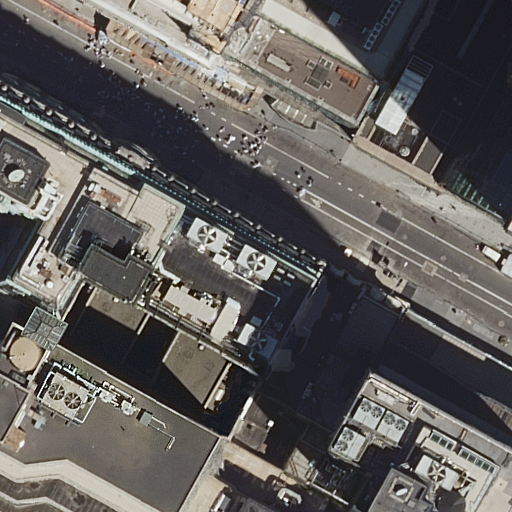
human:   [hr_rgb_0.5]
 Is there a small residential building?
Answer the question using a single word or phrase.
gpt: no

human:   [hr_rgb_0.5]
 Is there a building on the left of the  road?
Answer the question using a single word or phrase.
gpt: yes

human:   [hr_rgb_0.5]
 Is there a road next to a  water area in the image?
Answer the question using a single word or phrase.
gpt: no

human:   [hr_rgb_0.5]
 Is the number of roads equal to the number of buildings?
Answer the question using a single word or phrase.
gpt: no

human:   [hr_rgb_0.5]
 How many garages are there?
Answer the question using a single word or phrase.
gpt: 0

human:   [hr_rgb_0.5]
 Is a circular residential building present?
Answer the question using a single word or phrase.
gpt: no

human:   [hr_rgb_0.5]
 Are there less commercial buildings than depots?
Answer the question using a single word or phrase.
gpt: no

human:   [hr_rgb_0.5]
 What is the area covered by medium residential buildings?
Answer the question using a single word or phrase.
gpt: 1057m2

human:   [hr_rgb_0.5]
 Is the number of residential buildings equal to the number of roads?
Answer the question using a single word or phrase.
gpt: no

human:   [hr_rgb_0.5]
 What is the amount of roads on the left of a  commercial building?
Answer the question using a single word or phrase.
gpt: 0

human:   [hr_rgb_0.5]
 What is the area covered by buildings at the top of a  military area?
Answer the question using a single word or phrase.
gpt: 0m2

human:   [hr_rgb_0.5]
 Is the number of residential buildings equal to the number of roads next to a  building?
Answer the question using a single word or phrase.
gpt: no

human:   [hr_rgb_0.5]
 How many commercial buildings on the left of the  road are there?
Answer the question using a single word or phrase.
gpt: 0

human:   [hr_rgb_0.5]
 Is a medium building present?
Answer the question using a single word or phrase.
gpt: yes

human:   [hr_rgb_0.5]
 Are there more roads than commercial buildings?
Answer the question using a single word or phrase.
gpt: yes

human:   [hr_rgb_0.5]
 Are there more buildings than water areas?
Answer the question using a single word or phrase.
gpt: yes

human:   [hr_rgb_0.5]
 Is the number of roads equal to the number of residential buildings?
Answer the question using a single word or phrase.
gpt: no

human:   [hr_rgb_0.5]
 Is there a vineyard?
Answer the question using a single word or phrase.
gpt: no

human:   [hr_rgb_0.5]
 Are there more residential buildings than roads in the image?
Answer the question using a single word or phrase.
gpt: yes

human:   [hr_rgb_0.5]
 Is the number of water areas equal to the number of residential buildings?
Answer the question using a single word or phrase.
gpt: no

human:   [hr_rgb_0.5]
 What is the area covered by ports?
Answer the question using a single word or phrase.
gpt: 0m2

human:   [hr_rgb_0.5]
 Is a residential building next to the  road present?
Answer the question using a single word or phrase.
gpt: yes

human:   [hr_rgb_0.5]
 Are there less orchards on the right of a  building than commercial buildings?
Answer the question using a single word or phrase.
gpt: no

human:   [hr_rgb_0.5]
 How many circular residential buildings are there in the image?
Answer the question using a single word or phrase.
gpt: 0

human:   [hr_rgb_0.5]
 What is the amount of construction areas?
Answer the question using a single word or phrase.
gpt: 0

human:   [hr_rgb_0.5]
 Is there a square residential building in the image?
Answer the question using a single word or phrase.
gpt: no

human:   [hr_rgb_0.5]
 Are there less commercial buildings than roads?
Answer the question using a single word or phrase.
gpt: yes

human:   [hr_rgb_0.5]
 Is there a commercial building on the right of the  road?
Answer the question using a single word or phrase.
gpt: no

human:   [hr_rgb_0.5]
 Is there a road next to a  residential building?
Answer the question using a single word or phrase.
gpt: yes

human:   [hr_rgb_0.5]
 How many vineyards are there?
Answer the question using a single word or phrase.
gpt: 0

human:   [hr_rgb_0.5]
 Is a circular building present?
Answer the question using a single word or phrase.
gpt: no

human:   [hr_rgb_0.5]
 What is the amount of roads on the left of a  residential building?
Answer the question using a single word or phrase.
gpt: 0

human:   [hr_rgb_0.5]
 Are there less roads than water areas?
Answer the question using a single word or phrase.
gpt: no

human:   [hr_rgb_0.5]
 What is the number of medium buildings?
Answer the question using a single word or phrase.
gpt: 4

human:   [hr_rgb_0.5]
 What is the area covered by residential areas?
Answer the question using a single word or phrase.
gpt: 0m2

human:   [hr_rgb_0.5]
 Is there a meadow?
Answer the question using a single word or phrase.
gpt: no